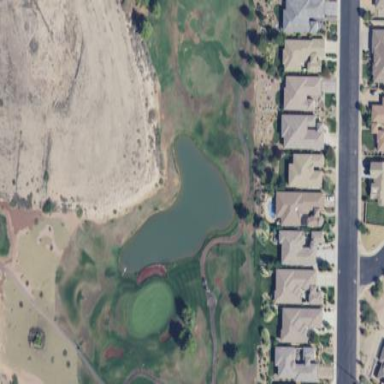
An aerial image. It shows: Water hazard in golf course. The hazard is natural water feature.